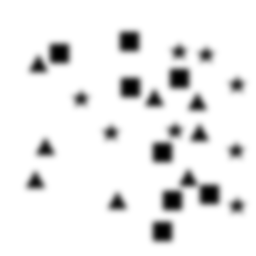
Squares: 8
Triangles: 8
Stars: 8
Total shapes: 24